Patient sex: M
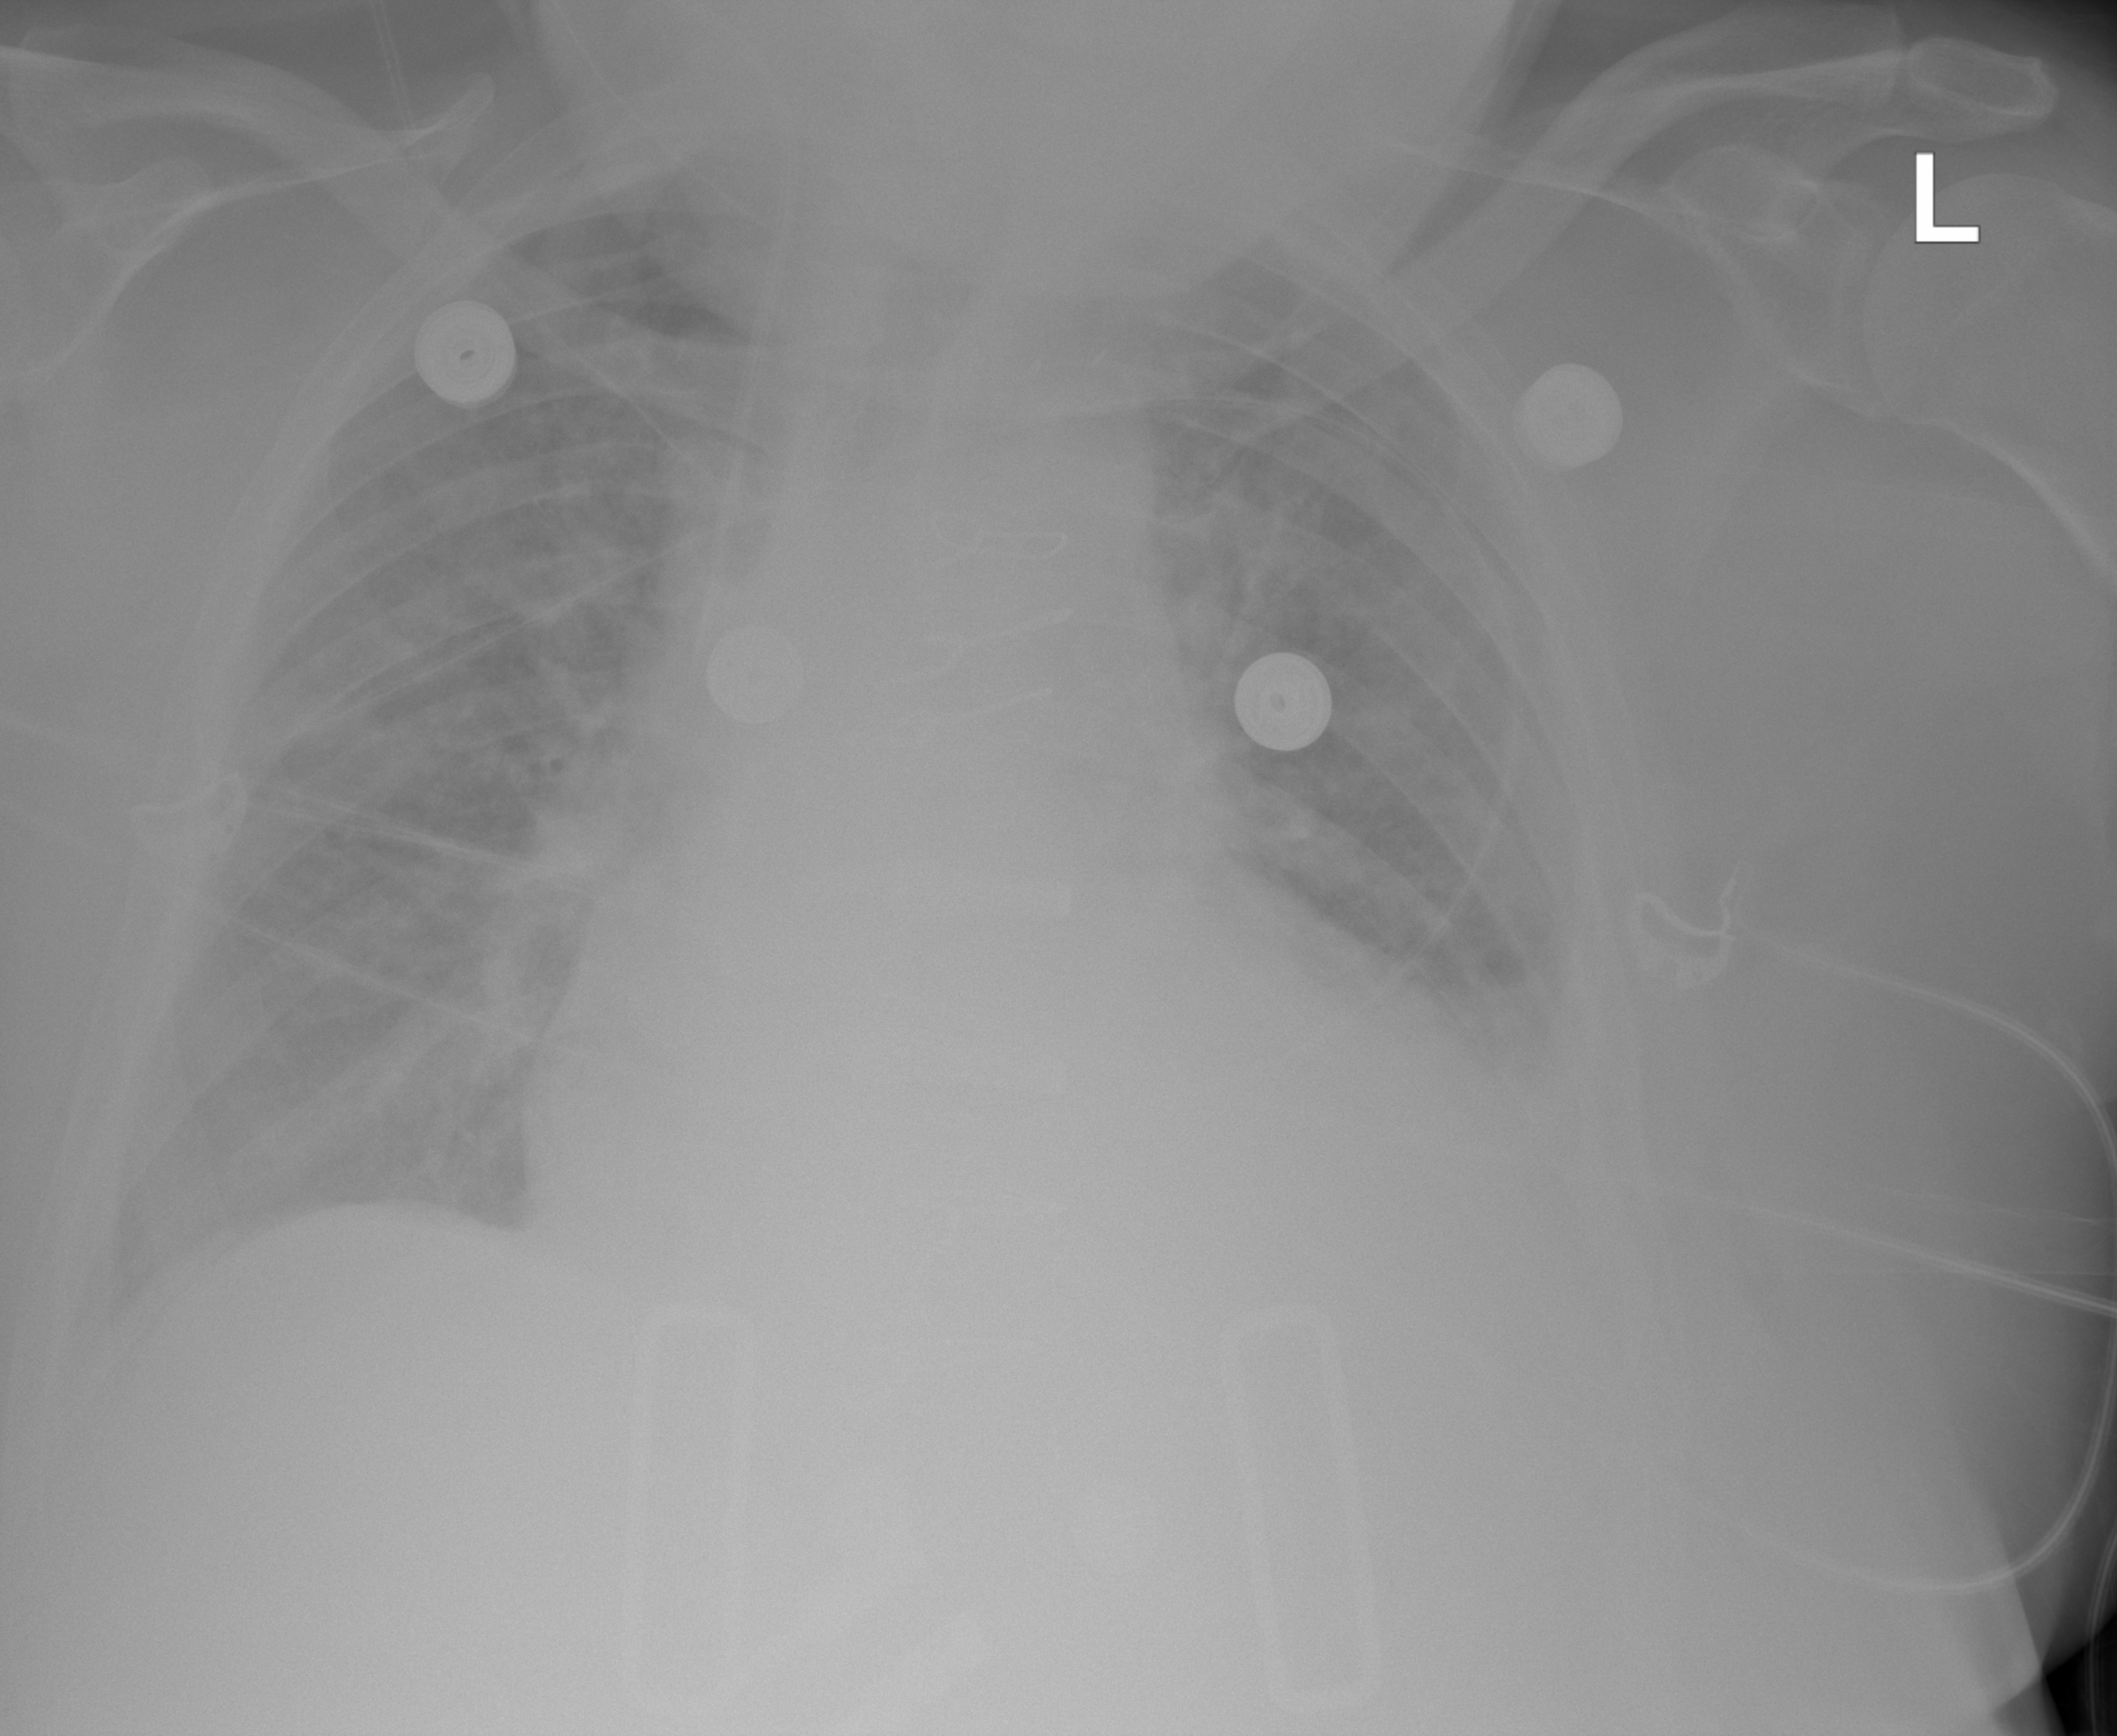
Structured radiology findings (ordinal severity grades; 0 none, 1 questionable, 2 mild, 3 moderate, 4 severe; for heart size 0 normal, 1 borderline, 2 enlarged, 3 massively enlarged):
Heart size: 3
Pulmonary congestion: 3
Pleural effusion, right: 1
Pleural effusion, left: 2
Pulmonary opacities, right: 0
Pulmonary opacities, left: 0
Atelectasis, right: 2
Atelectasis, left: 2